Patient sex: M
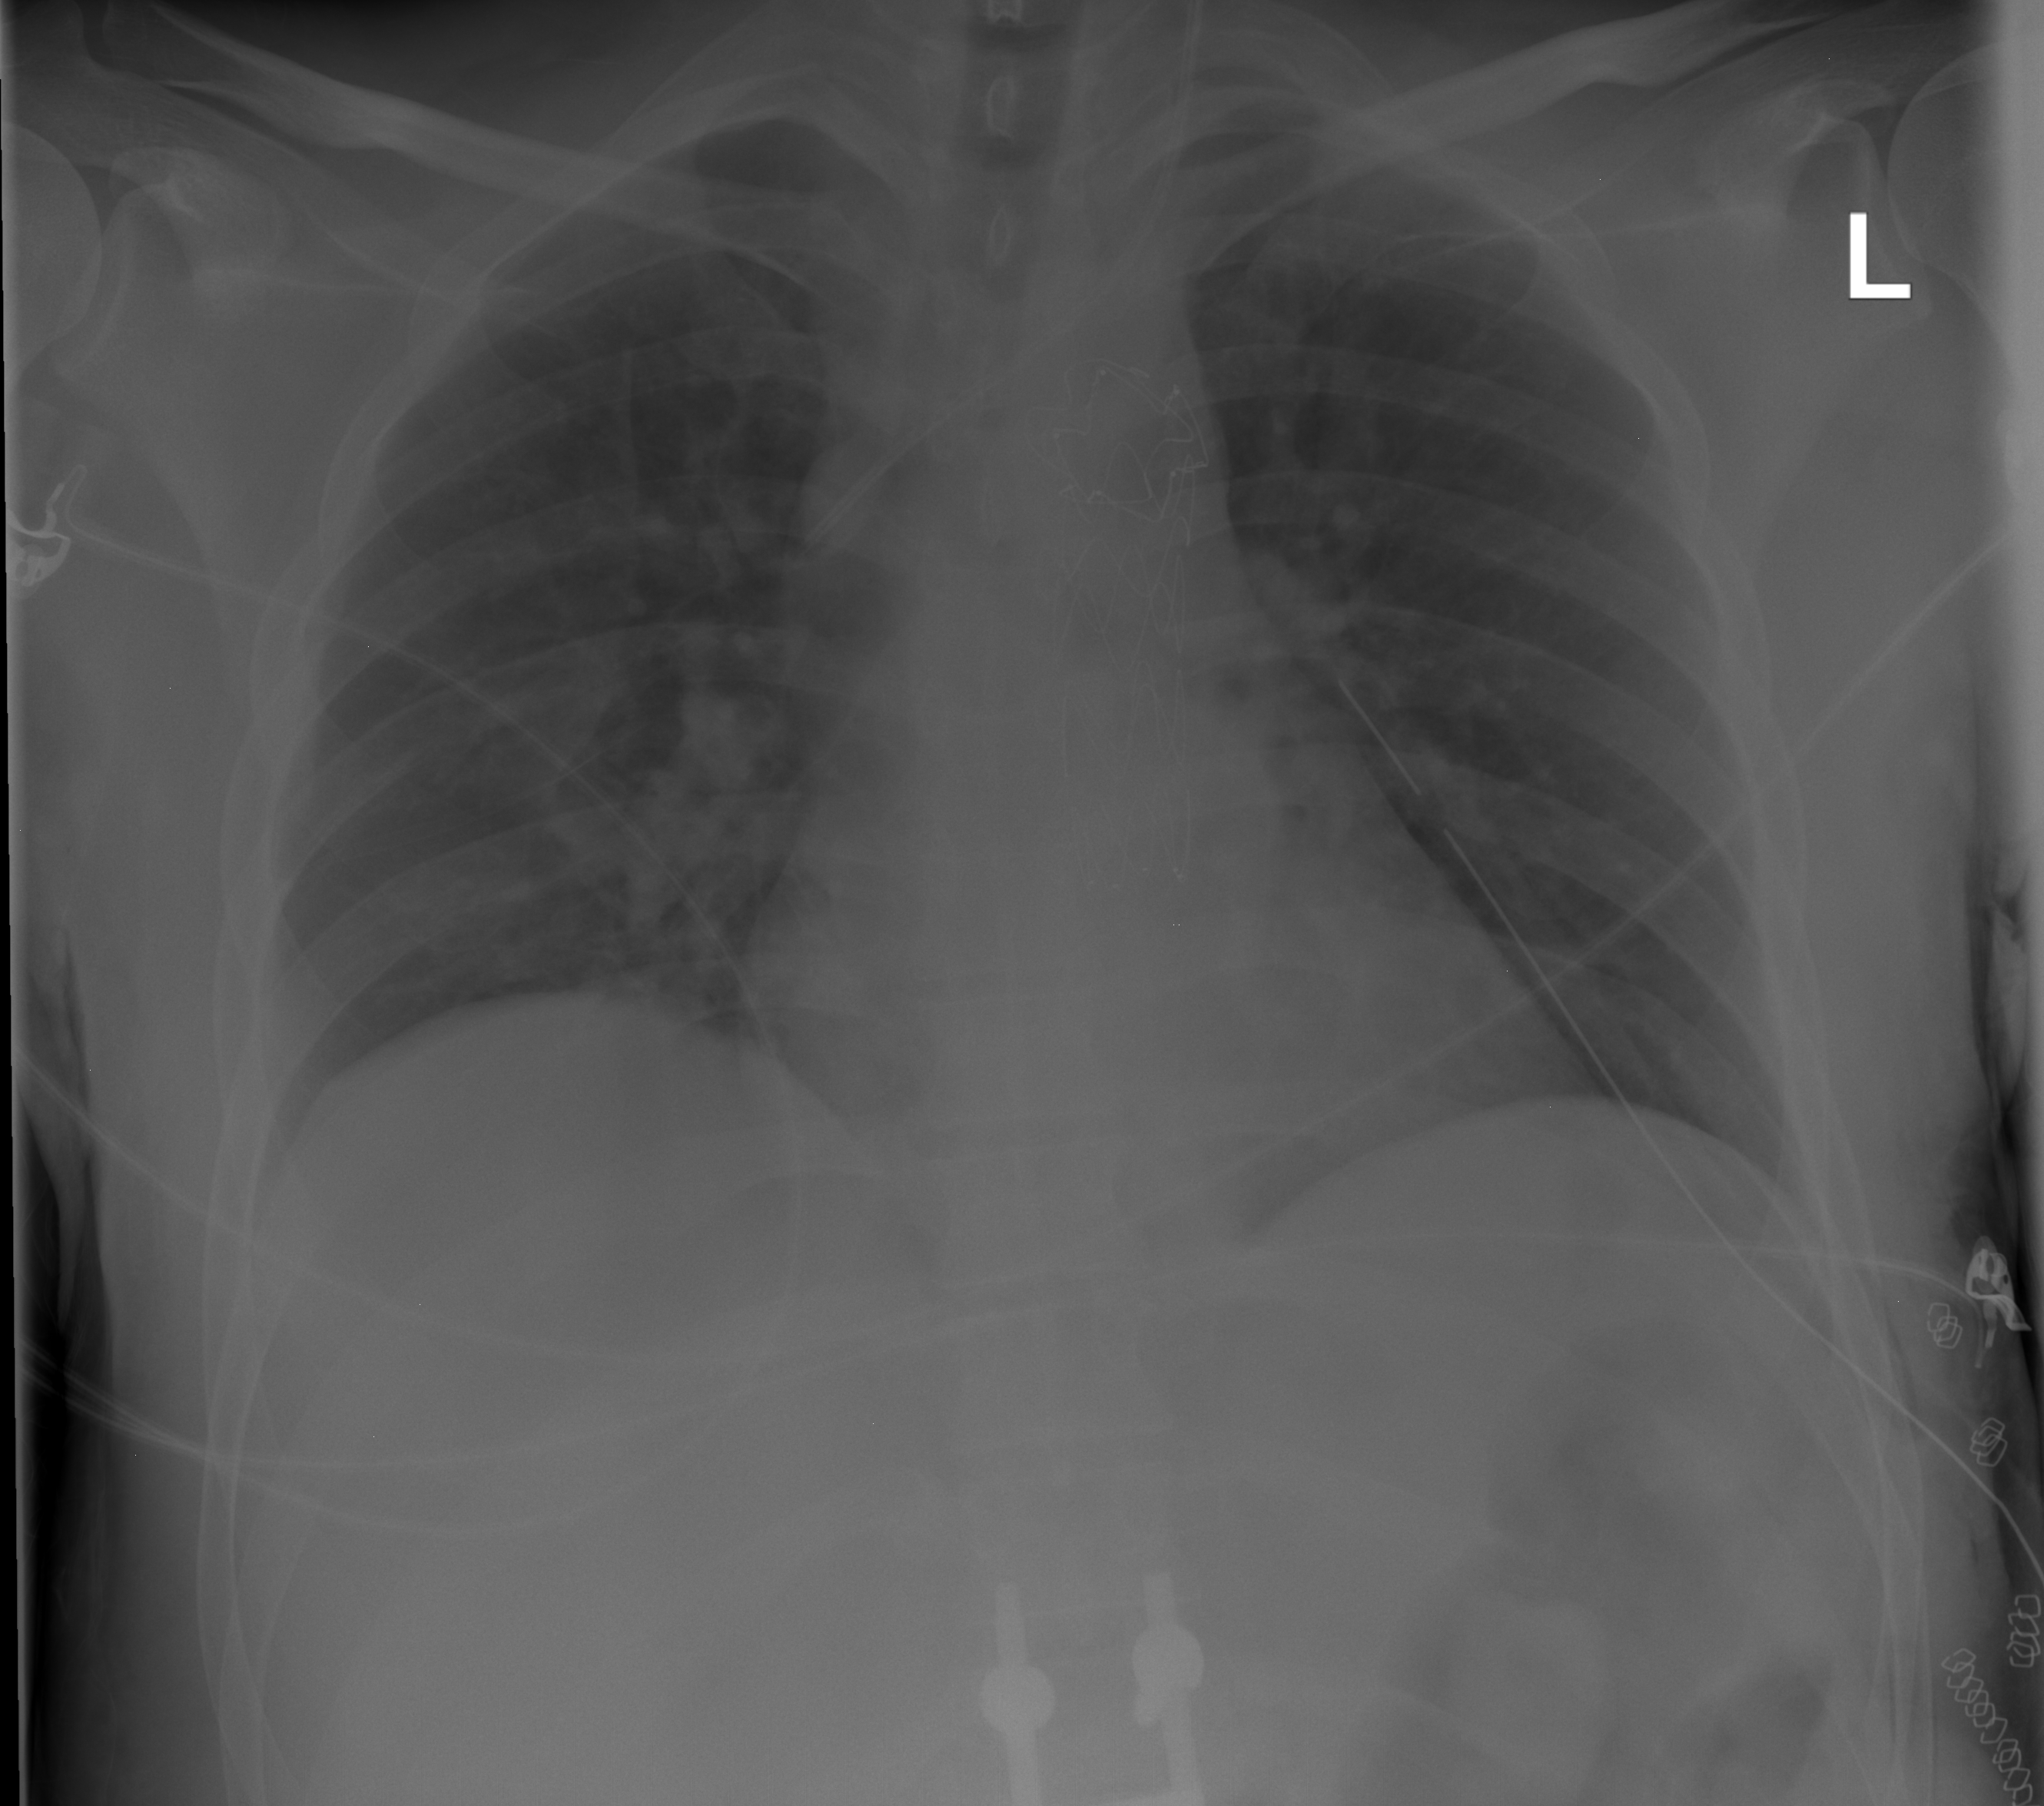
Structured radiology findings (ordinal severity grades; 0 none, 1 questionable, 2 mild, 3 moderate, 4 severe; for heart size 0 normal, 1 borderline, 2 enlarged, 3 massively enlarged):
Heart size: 0
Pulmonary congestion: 1
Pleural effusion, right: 0
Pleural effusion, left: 0
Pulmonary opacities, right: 0
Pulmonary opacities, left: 0
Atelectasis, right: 0
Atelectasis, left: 0